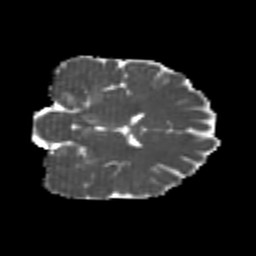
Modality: MD
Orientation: coronal
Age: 24
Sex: female
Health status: healthy
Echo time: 0.074 s